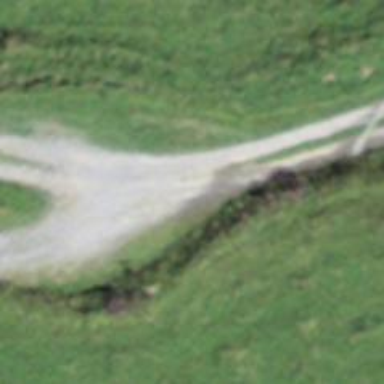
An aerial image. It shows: Unpaved track with grade2 tracktype.